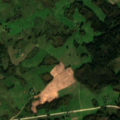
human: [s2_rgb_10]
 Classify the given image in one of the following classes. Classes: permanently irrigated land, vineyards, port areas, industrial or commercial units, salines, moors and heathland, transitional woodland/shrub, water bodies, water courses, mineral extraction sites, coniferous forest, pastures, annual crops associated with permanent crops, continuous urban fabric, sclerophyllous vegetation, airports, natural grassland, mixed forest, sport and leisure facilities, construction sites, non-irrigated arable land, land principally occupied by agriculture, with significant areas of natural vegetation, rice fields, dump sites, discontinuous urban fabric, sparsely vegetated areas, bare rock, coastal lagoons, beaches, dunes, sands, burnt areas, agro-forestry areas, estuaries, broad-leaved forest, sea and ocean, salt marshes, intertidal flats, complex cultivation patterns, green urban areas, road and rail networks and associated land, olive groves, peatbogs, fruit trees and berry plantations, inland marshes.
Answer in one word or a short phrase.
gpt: non-irrigated arable land, complex cultivation patterns, land principally occupied by agriculture, with significant areas of natural vegetation, mixed forest, transitional woodland/shrub